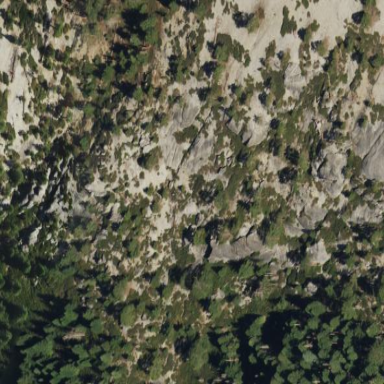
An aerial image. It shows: Landscape of bare rock.